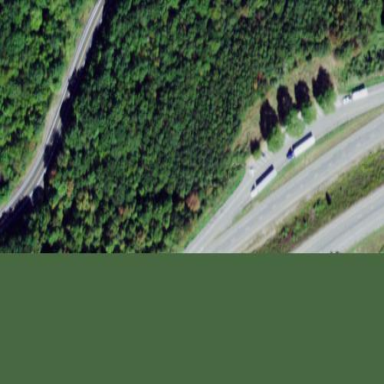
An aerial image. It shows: Rest area along the road.